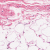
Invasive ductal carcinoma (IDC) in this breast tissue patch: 0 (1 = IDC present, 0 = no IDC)